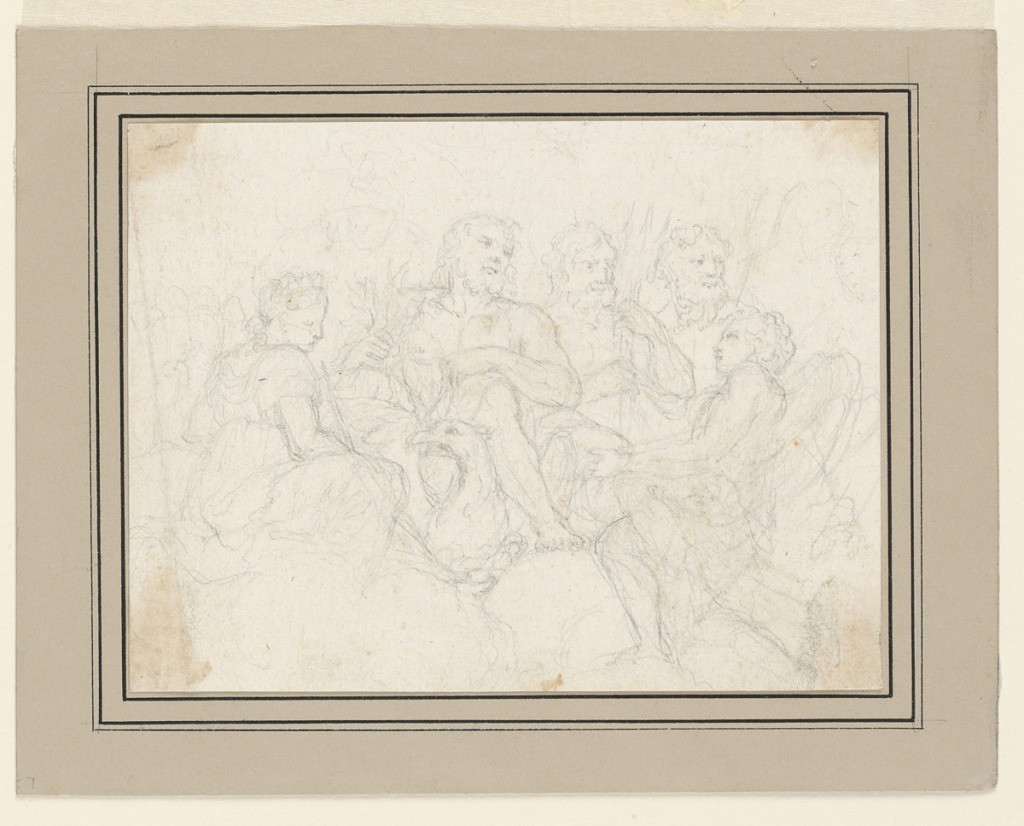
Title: Gods on a Cloud-bank
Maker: Giuseppe Longhi, Italian, 1766–1831
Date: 1790–1830
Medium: Graphite on cream paper, laid down
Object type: Drawing
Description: Jupiter, the chief god and ruler of the sky in ancient Roman mythology, is seated on the back of an eagle. He is surrounded by Diana, goddess of the hunt, on his left, and two figures holding tridents on his right. A winged figure kneels before him on the right. All the figures appear to be resting on clouds.